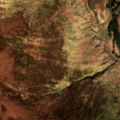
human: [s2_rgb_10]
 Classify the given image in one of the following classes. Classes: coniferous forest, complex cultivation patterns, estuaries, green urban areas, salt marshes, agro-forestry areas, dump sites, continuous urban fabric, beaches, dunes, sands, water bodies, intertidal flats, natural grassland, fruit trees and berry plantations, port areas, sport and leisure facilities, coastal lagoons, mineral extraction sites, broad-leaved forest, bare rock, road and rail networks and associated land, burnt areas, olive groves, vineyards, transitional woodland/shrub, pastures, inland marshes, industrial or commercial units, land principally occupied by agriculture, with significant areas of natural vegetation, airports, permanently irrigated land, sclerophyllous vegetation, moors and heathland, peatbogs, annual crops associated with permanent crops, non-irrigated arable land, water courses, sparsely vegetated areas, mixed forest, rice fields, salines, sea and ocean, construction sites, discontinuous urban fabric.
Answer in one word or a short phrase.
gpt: coniferous forest, moors and heathland, peatbogs